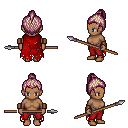
a pixel art fantasy rpg character, female body template, human, dark skin, red tattered cape, red pants, white blonde short topknot hairstyle, leather bracers, spear, four views (front, back, left, right), 2x2 character sprite sheet, small pixel art, hard edges, no anti-aliasing